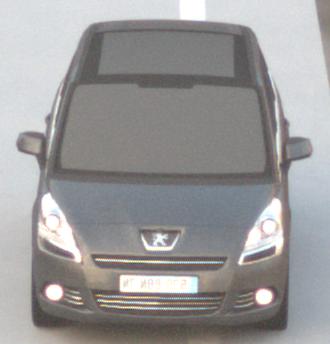
Make: Peugeot
Model: 5008 120 VTi
Detailed model: 5008 (I) Van
Model produced from: 2009/10
Model produced until: 2011/07
Doors: 5
Color: gray
Road condition: dry road
Daytime: sunrise or sunset
Contrast: low contrast